Question: I am trying to send an AJAX request to the server via 'fetch()':
'''
fetch('/api/addUserObject', {
method: 'POST',
headers: {
'Accept': 'application/json',
'Content-Type': 'application/json'
},
body: JSON.stringify({...this.state, token: this.props.userData.token,
profile: this.props.currentProfile }),
}).then(response => response.json())
.then(data => {
console.log(data);
});
'''
When I open the network log in Chrome I see something like this:

So why are there 2 requests instead of 1? They are both accepted on the server side.
This request is handled by an onClick event:
'''
<div className="btn" onClick={this.handleSubmit} /></div>
'''
The problem is, that this is a POST request and I need to get data in this, so one request (if it sends headers to check for cross origin), initiates an error on the server.
The component code is massive, so I will represent it as:
'''
<StyledDiv>
<FormControl>...</FormControl>
<FormControl>...</FormControl>
<FormControl>...</FormControl>
<FormControl>...</FormControl>
<div className="btn" onClick={this.handleSubmit} /></div>
</StyiledDiv>
'''
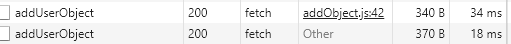
Answer: I wasn't aware of why this was happening myself.
I looked up a bit and found out about <URL> for a security reasons.
'fetch' will first check the Web API to see if it's safe to send using 'OPTION' verb and when it's fine, it sends the request again using your specified verb, 'POST' in your case.
<URL>
So the issue seems to be specific to how 'fetch' handles <URL>.